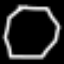
Label: octagon